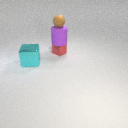
large purple rubber cylinder below small brown rubber sphere